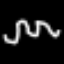
Label: squiggle